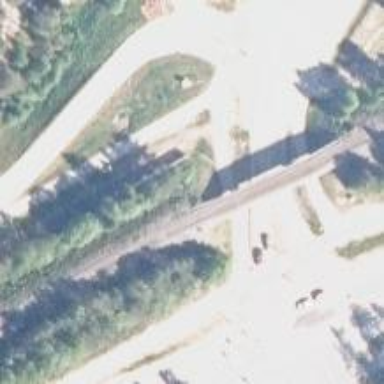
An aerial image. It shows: Railway bridge.